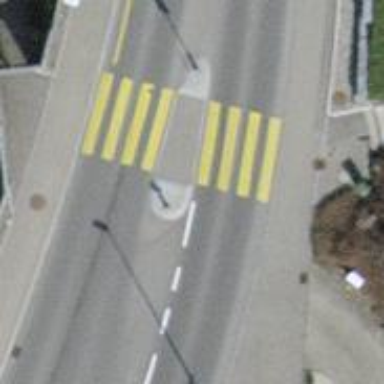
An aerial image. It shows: Kerb barrier.